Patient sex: F
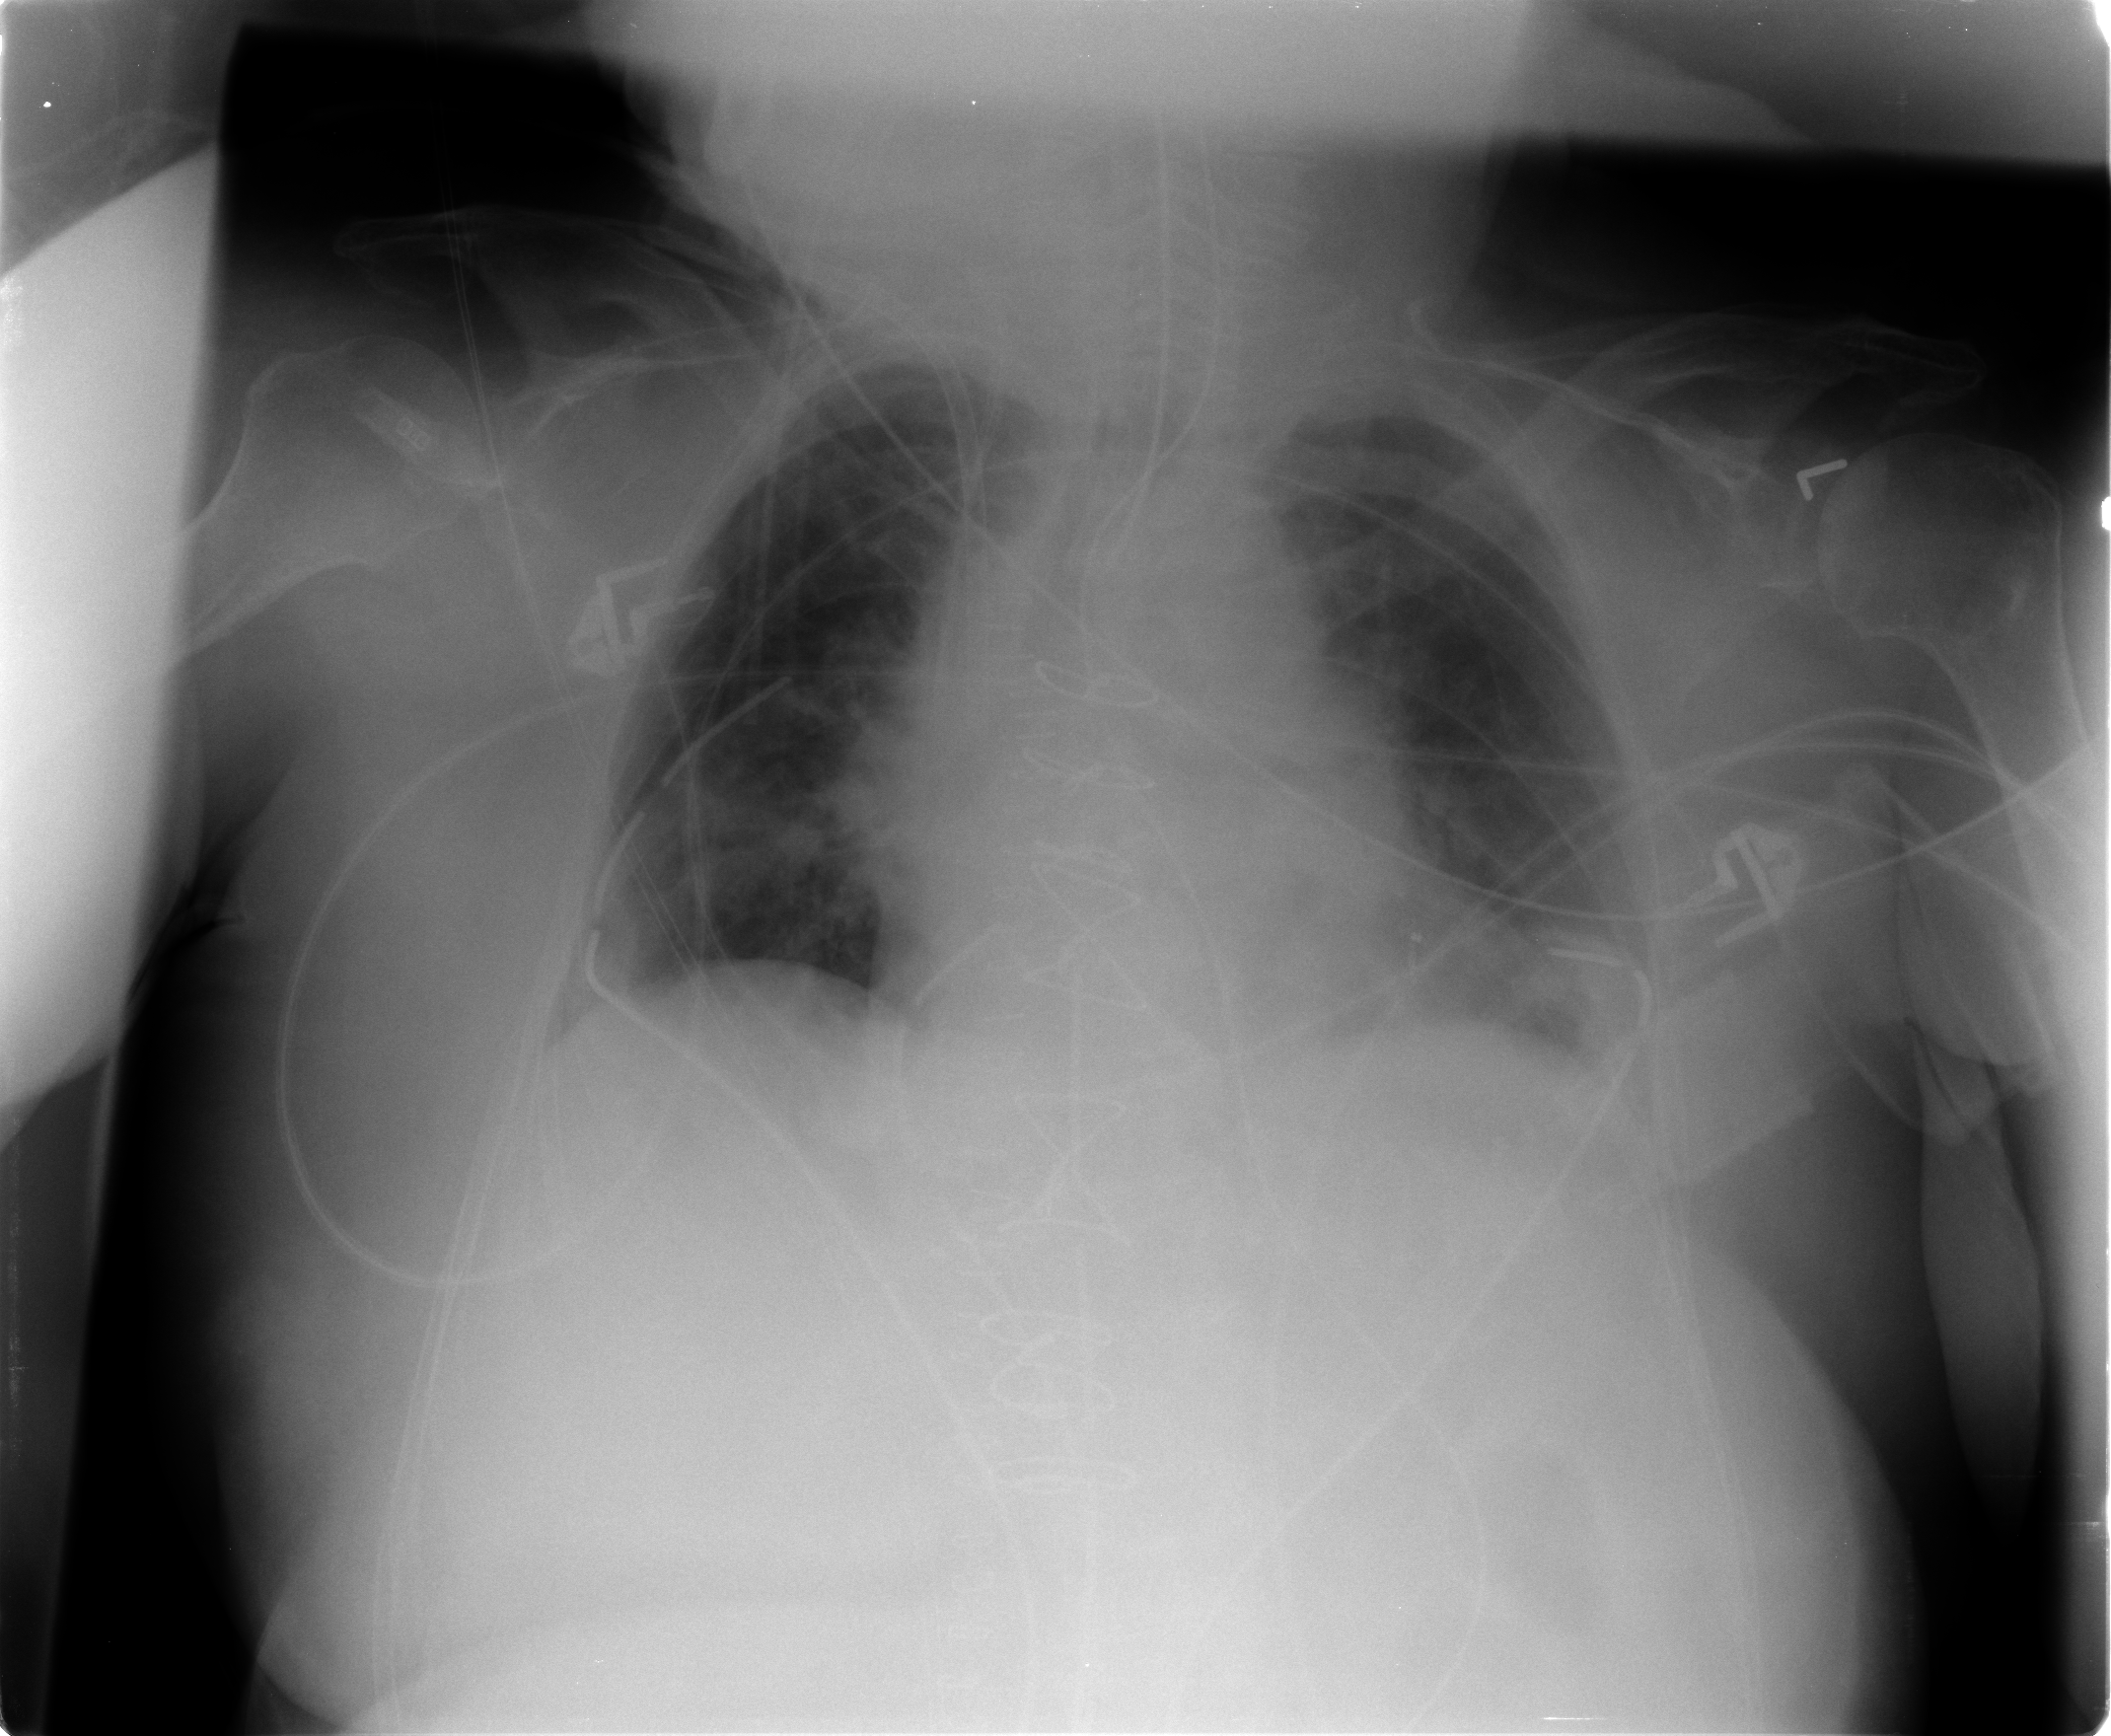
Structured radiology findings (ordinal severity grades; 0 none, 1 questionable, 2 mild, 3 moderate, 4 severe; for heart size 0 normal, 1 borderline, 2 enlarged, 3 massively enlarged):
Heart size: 2
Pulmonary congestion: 2
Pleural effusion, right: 0
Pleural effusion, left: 0
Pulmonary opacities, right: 2
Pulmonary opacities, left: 0
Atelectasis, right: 1
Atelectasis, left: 2